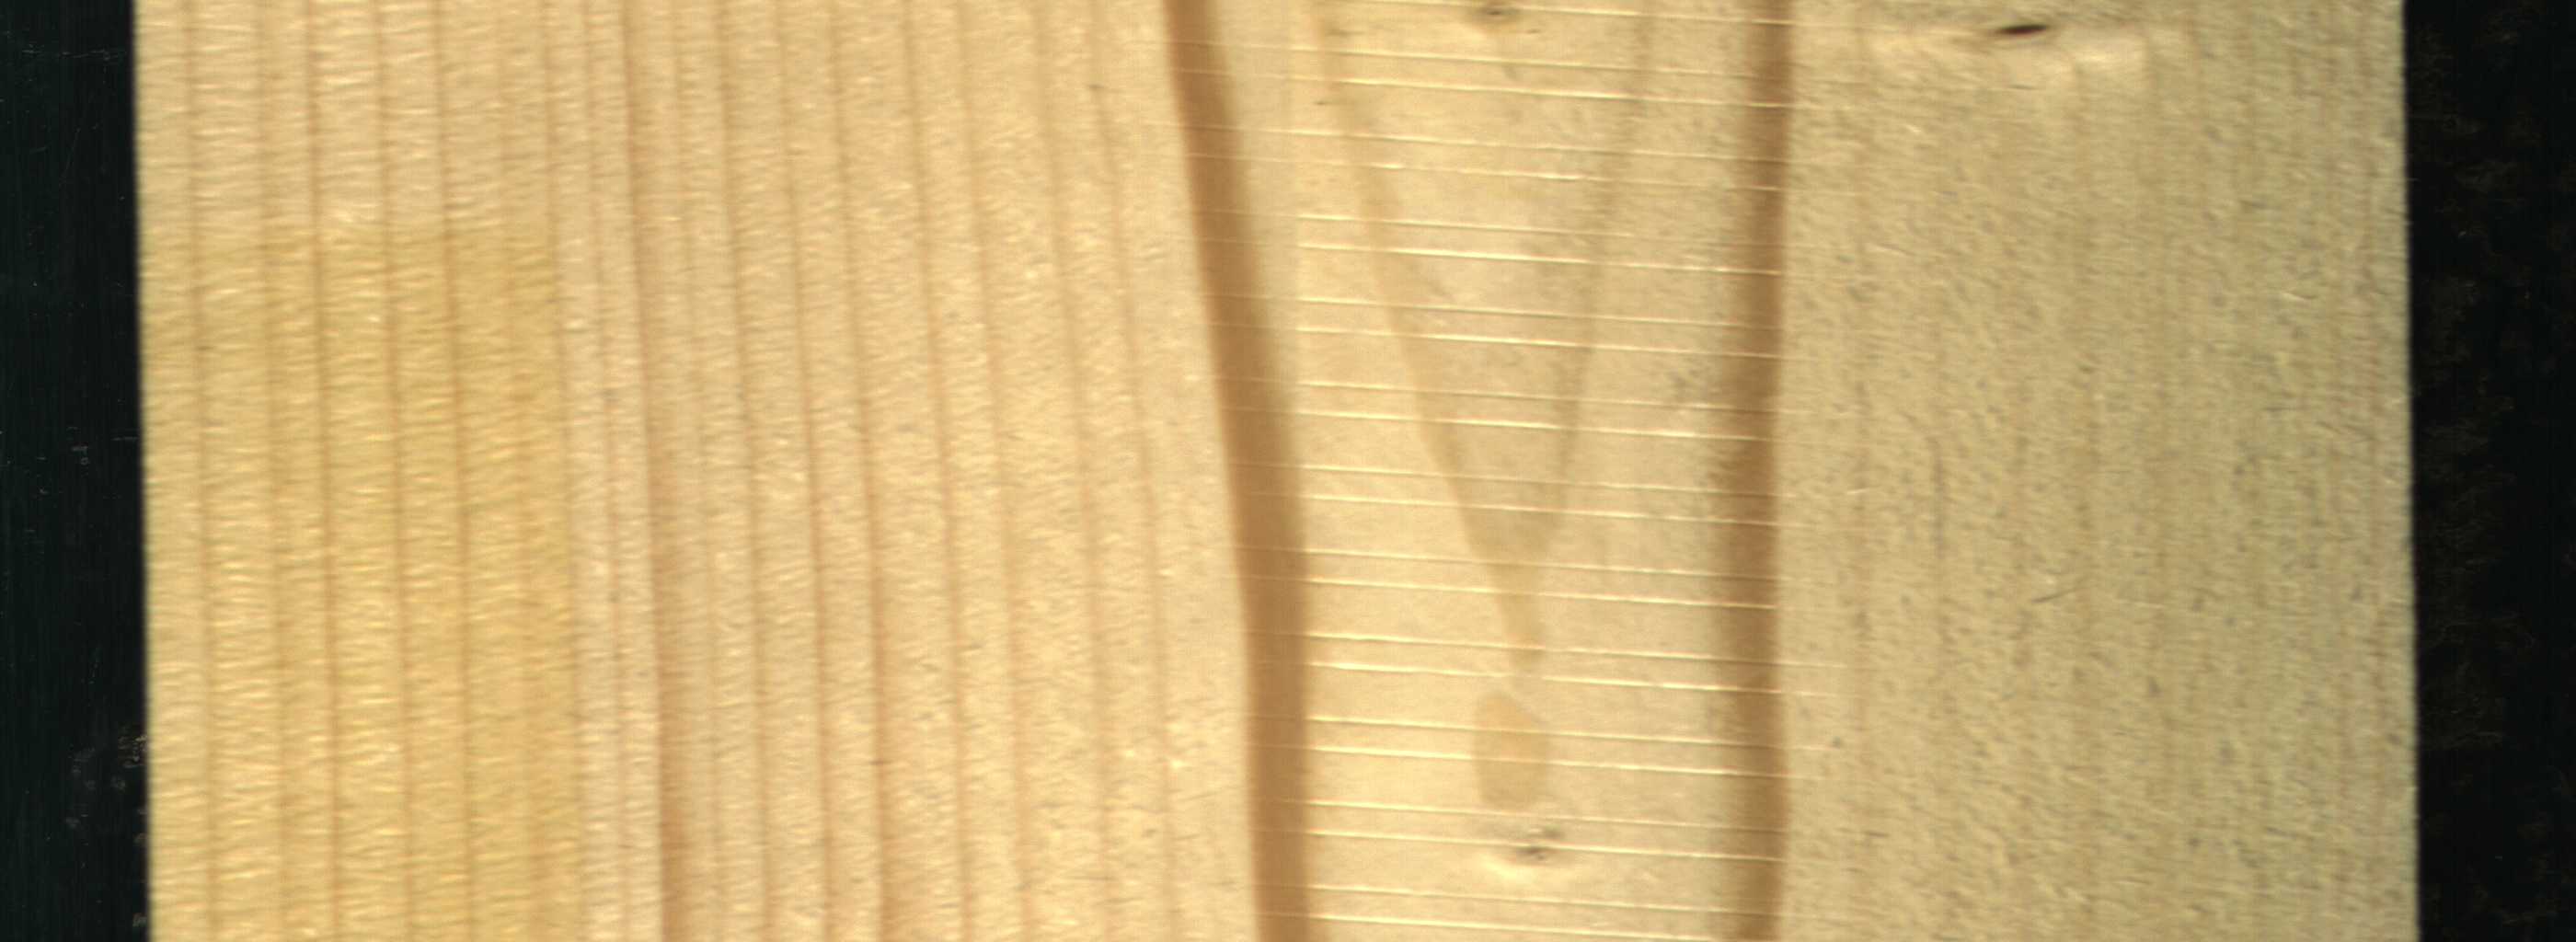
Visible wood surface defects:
Quartzity
Quartzity
Live_Knot